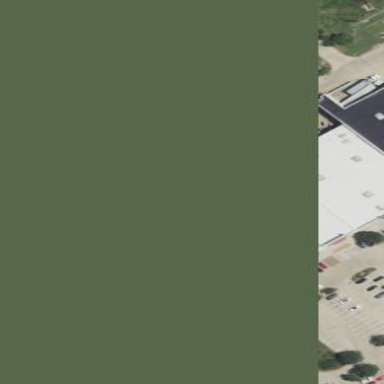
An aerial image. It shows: Commercial building.